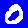
Digit: 0